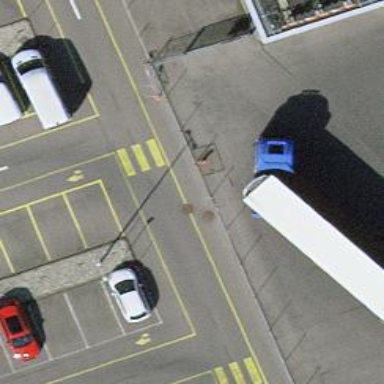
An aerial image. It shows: Uncontrolled zebra crossing on the road.